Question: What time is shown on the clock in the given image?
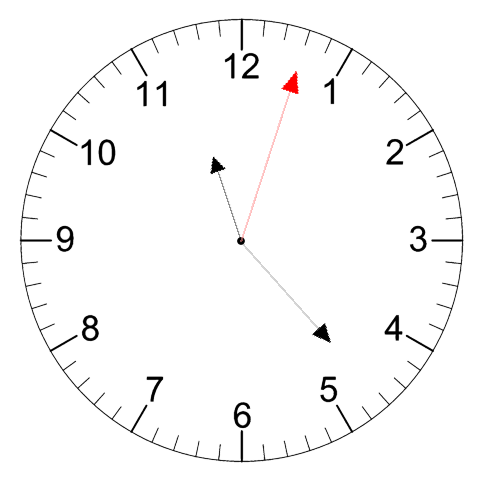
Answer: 11:23:03